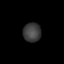
Tissue: lung
Cell type: Fibroblasts
Senescence score: 0.7189
Nuclear area (px): 341
Mean DAPI intensity: 60.402